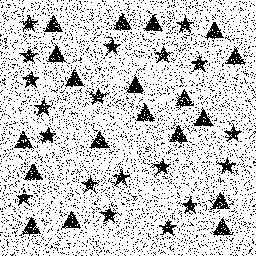
Squares: 0
Triangles: 19
Stars: 19
Total shapes: 38